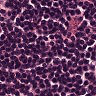
Metastatic tissue present: no